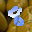
Label: 8